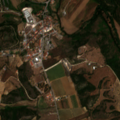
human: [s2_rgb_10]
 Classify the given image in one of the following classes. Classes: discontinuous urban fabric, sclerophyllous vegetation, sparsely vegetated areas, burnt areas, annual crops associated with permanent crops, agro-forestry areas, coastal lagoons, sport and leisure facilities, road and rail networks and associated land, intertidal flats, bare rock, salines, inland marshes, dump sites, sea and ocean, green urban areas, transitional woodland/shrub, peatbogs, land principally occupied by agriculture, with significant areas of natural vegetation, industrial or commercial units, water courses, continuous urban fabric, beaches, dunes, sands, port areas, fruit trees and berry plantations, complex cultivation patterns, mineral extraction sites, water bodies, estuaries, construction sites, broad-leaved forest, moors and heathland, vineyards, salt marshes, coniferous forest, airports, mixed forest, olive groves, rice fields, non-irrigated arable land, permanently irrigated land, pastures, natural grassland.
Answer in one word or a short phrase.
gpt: discontinuous urban fabric, non-irrigated arable land, permanently irrigated land, olive groves, complex cultivation patterns, land principally occupied by agriculture, with significant areas of natural vegetation